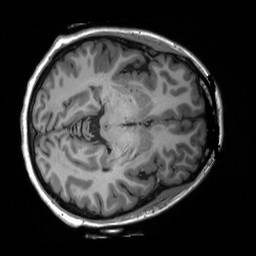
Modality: T1w
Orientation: axial
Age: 26
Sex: female
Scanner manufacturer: siemens
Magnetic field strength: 3 T
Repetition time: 2.3 s
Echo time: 0.00298 s